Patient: sex M, age 19
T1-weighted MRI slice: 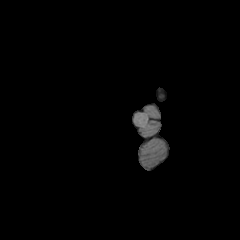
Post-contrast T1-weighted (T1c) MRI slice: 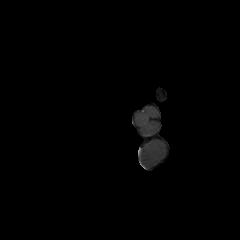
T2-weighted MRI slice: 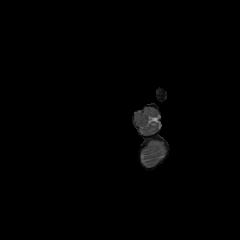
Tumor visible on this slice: no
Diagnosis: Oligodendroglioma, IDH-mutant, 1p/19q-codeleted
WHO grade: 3